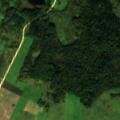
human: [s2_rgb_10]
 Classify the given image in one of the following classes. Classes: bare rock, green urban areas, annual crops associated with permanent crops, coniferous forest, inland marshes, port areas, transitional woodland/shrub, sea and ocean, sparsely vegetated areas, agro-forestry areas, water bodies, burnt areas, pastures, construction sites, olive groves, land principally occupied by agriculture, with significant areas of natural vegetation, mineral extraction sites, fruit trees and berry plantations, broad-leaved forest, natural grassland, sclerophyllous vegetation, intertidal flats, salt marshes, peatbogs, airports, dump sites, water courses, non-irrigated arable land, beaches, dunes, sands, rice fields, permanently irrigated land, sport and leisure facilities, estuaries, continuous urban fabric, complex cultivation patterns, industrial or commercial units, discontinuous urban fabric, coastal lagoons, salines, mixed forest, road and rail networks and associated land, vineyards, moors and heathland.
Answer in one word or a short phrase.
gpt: pastures, complex cultivation patterns, land principally occupied by agriculture, with significant areas of natural vegetation, broad-leaved forest, coniferous forest